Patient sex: F
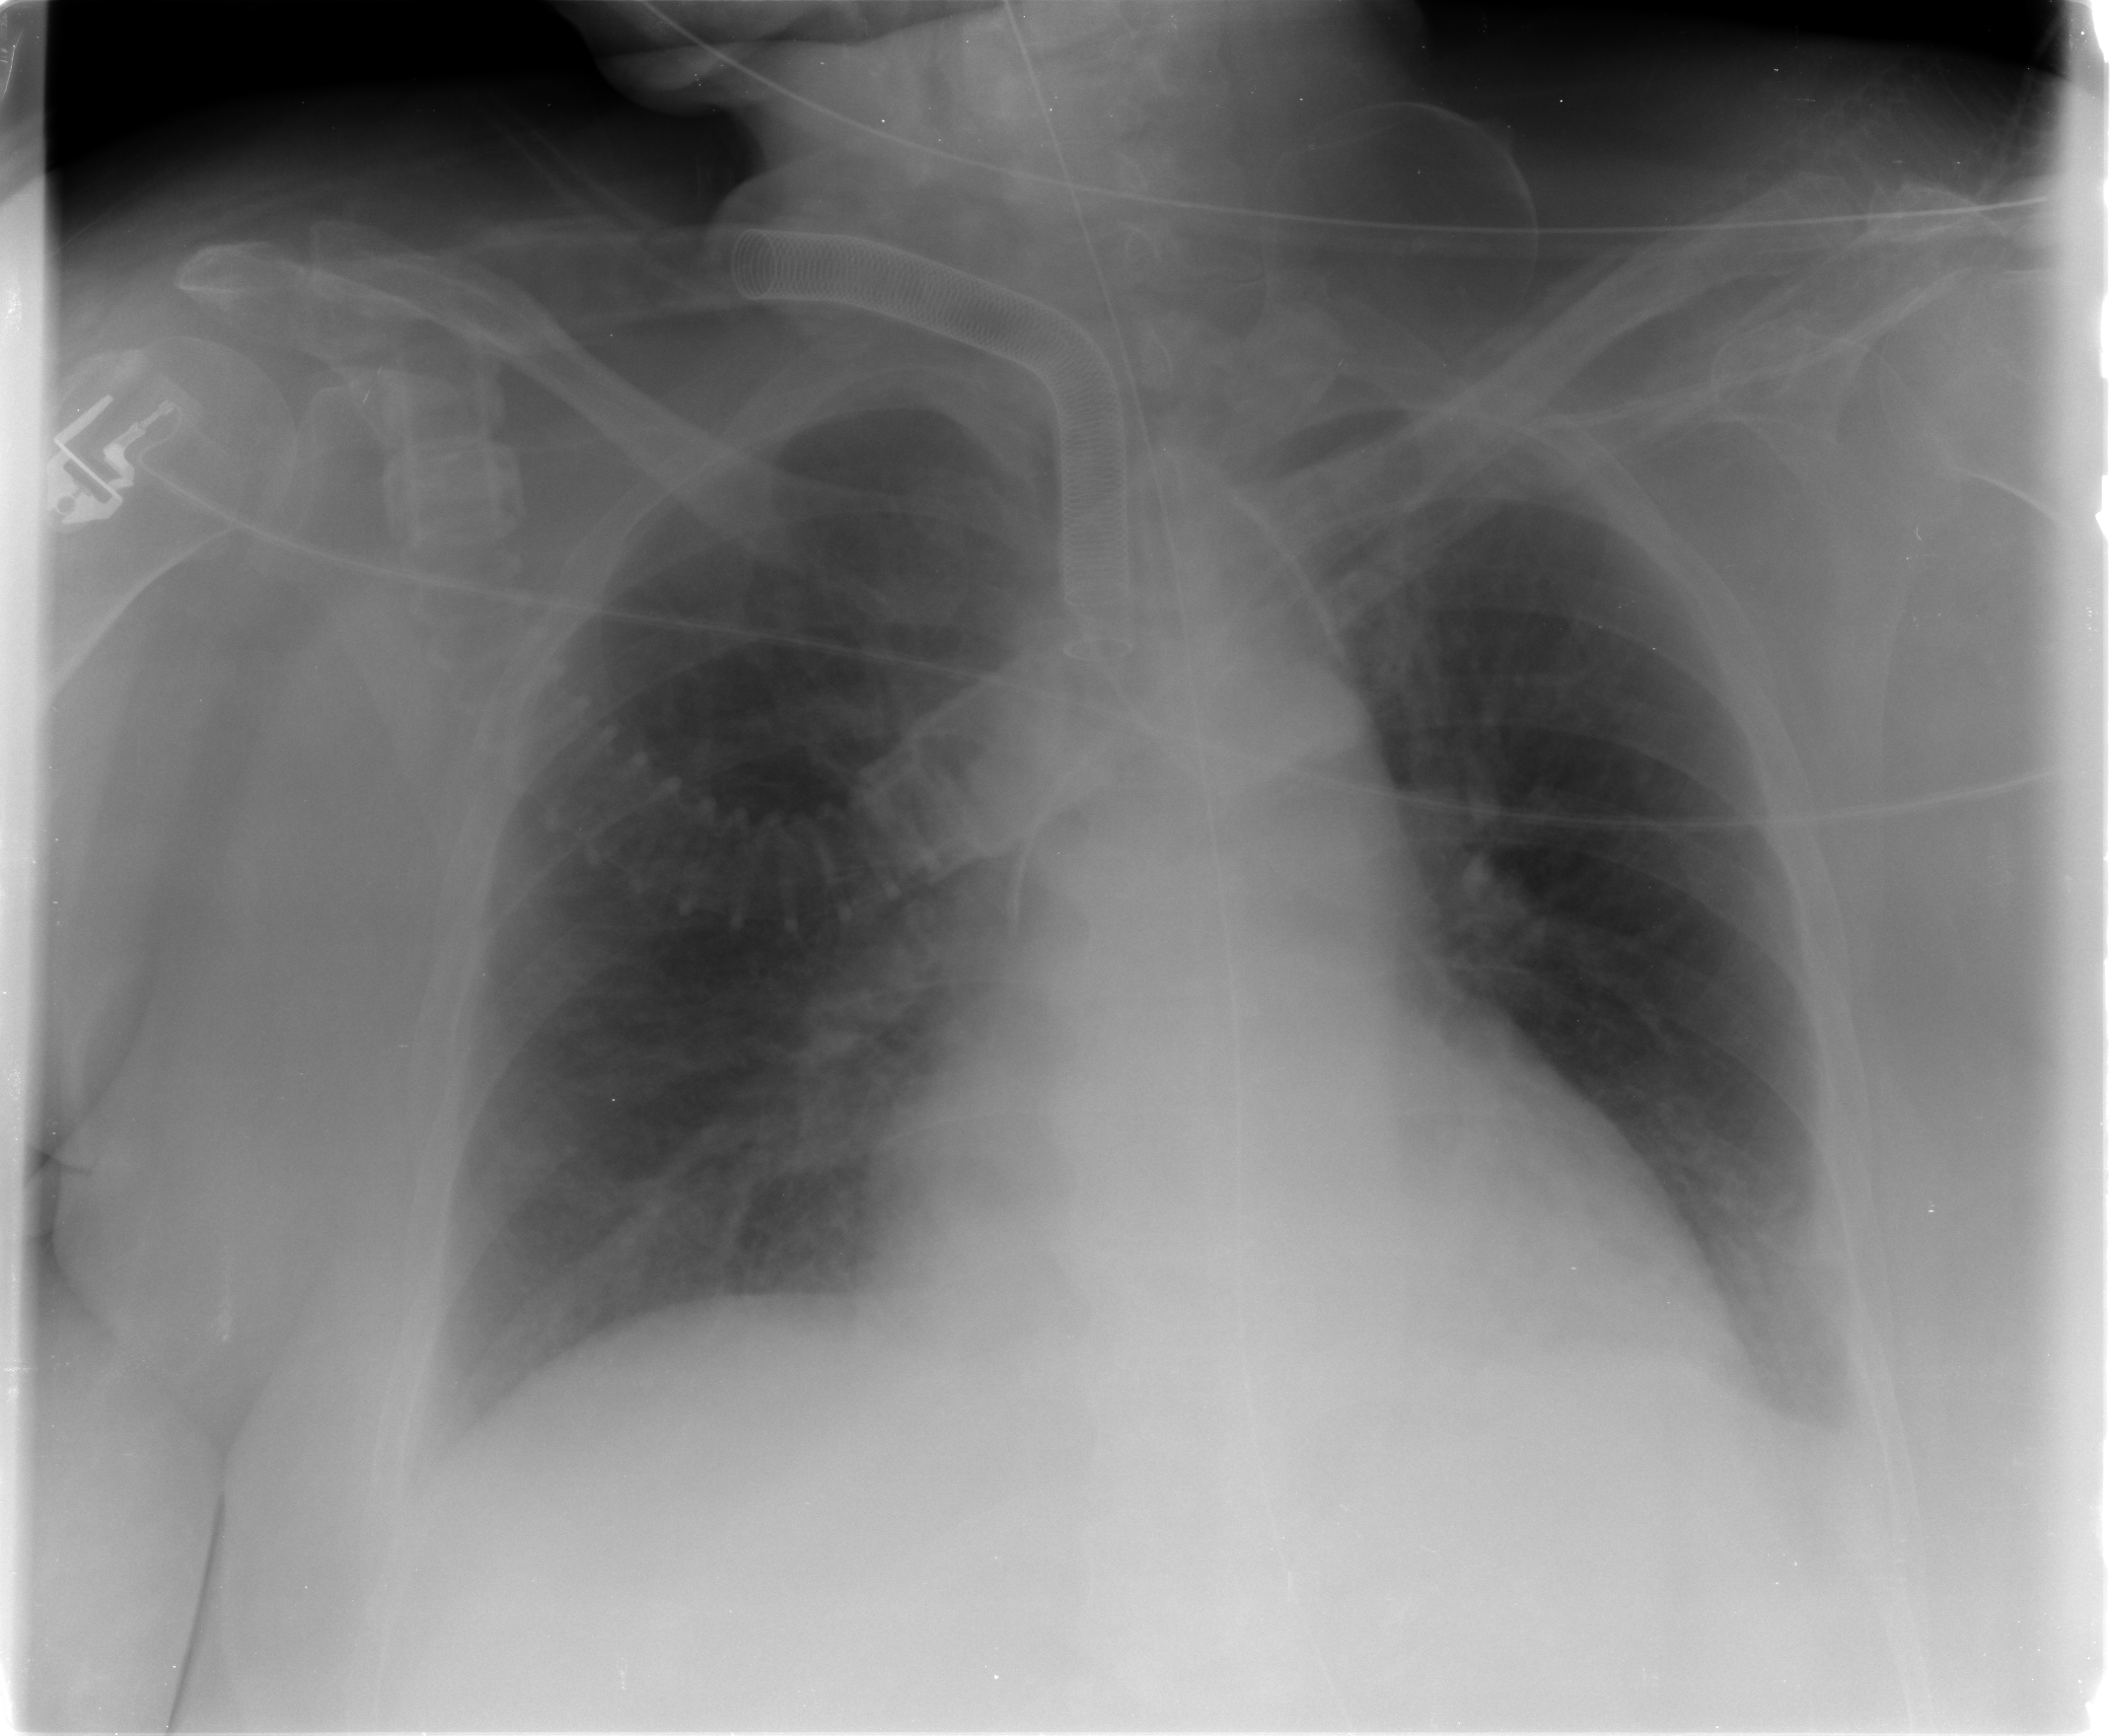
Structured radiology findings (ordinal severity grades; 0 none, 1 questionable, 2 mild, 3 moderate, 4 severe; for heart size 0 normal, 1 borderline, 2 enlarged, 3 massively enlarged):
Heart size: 2
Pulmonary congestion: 2
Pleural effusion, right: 1
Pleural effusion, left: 2
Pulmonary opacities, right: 1
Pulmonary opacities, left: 1
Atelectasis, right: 2
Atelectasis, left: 2